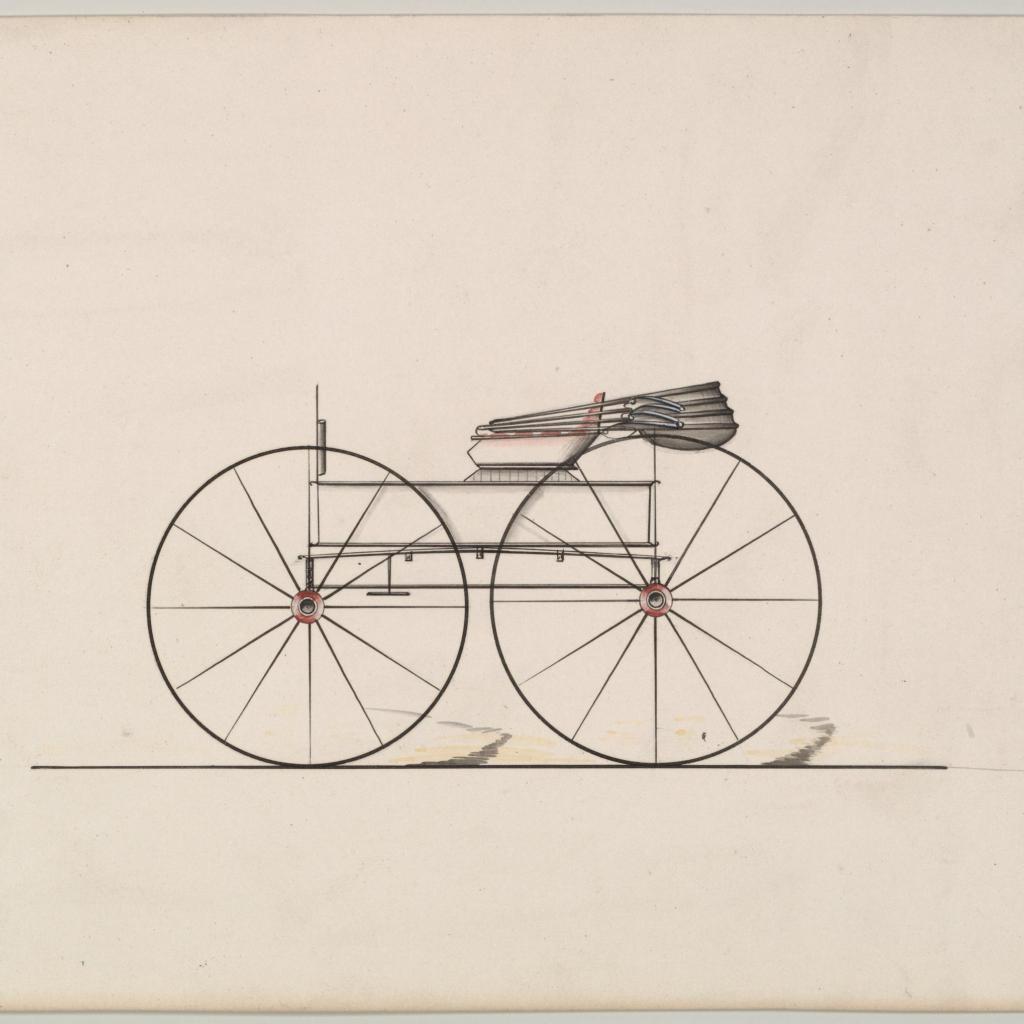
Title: Design for Wagon, no. 1097a
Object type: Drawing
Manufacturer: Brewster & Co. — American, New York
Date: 1850–70
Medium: Pen and black ink, watercolor and Gouache
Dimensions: sheet: 6 x 9 in. (15.2 x 22.9 cm)
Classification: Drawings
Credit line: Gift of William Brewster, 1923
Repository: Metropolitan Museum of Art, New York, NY